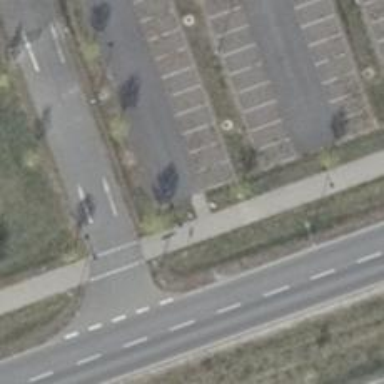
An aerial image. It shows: Footway.